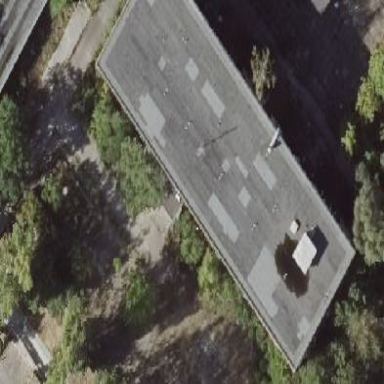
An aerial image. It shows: Ruins of building with flat roof shape.